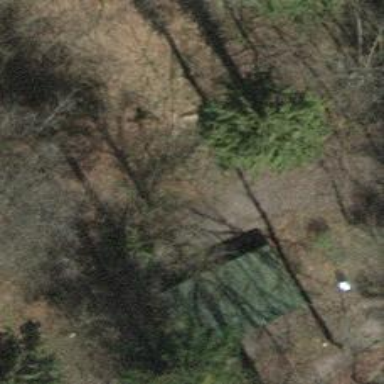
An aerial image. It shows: Picnic shelter amenity.